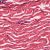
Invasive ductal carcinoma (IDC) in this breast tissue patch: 0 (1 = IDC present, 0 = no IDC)